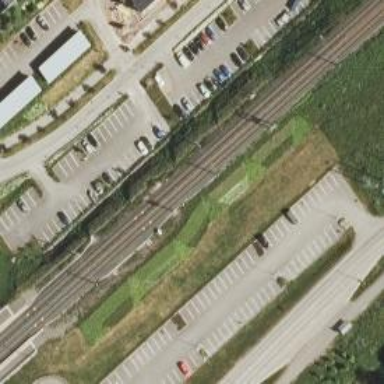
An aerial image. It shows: Railway with continuous electrified contact lines.